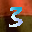
Label: 3